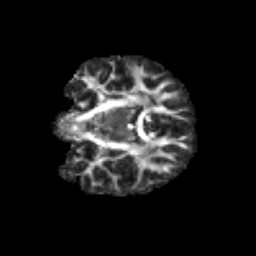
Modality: FA
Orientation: coronal
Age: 11
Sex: male
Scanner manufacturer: siemens
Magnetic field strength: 3 T
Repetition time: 3.8 s
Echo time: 0.07 s